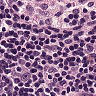
Metastatic tissue present: no